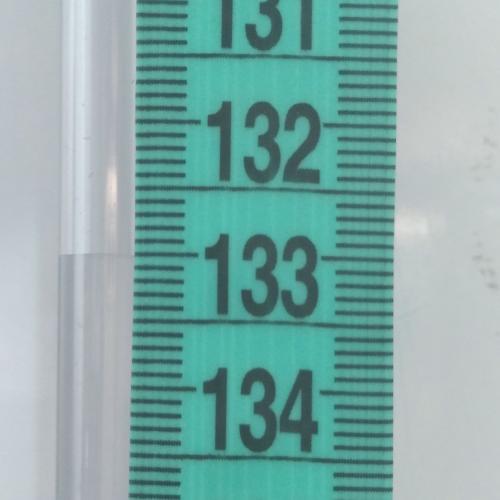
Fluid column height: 133.0 cm